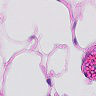
Metastatic tissue present: no